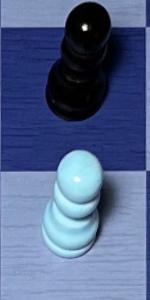
Label: Pawn_White